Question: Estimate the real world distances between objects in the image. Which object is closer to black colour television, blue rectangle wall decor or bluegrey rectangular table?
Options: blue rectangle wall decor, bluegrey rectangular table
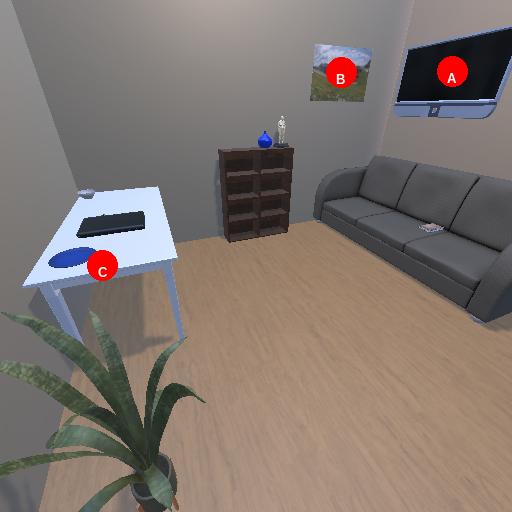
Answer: blue rectangle wall decor